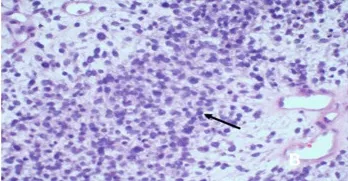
(C) Postoperative specimen revealed a 5.5*5.0*4.0 cm well-defined soft mass with a gray/yellowish/reddish brown cut surface, in which hemorrhage, necrosis and cystic lesion could be seen.
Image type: pathology (h&e)